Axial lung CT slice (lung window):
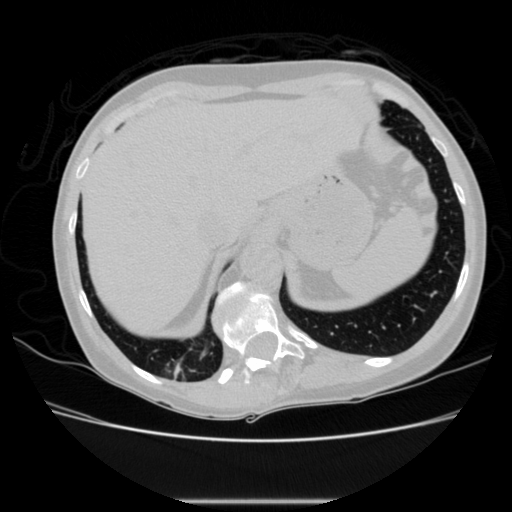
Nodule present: no